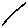
Label: star